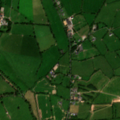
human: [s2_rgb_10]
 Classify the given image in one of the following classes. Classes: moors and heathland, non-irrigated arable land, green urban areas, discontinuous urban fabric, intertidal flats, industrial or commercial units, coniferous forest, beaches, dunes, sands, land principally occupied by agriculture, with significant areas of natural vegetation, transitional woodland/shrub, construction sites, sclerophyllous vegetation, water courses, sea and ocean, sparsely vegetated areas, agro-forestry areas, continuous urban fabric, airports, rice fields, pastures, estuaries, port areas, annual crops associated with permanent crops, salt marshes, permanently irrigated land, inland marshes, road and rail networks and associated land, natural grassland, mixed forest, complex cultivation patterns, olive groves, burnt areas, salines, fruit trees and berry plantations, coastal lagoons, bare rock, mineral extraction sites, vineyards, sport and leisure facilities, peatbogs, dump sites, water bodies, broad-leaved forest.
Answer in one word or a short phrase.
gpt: pastures